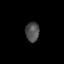
Tissue: lung
Cell type: Endothelial cells
Senescence score: 0.637
Nuclear area (px): 266
Mean DAPI intensity: 78.293